Question: I'm looking for the location to the images that are used next user's accounts when a user logs into a windows 7 system. Can someone point me in the right direction.
The following is a screenshot of the pictures I'm referring to:

Need the location so that I can add/edit/remove images via a program (E.g. Different icons for different employee types.)
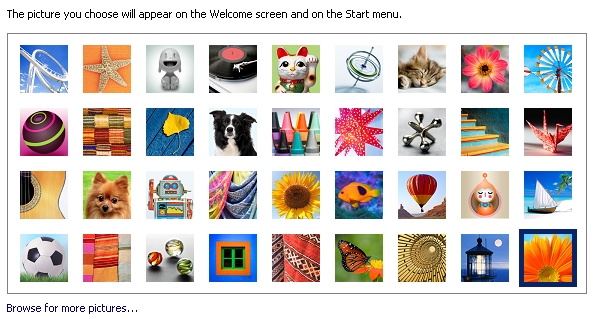
Answer: Not really a programming question, but the location appears to be 'C:\ProgramData\Microsoft\User Account Pictures\Default Pictures'.